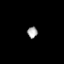
Tissue: skin
Cell type: Others
Senescence score: 0.8
Nuclear area (px): 112
Mean DAPI intensity: 162.42